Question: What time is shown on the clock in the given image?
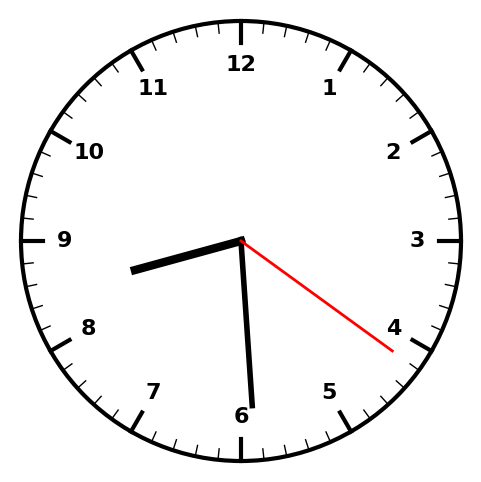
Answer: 08:29:21